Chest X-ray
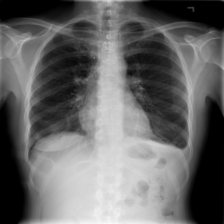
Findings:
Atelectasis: negative
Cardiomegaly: negative
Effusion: positive
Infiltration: negative
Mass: negative
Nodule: negative
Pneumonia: negative
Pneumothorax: positive
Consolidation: negative
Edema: negative
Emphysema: negative
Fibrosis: negative
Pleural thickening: negative
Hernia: negative